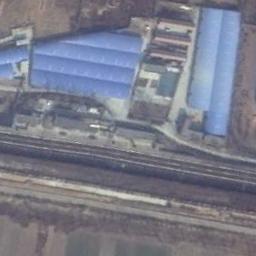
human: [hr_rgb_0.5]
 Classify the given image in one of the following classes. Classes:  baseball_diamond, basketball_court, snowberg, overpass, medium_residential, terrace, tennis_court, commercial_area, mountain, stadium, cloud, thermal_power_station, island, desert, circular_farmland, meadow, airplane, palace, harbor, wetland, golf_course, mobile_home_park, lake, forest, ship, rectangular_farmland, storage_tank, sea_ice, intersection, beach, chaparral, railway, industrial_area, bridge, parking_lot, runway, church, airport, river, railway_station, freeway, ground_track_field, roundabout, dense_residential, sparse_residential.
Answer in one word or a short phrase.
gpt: railway